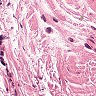
Metastatic tissue present: no